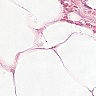
Metastatic tissue present: no